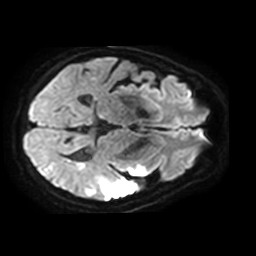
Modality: TRACE
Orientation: axial
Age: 70
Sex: male
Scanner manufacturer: philips
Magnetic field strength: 3 T
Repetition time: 4.272 s
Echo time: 0.06119 s